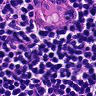
Metastatic tissue present: no